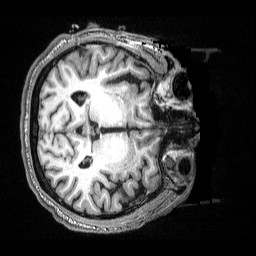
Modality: T1w
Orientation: axial
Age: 45
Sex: male
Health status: ill
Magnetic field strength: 3 T
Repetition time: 2.53 s
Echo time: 0.00331 s